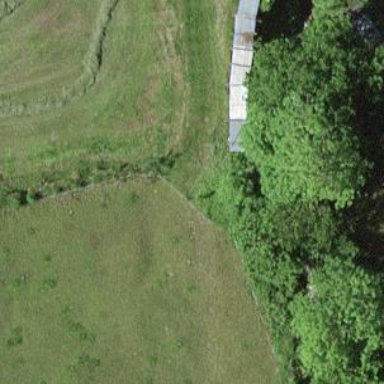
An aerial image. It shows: Dry stone wall barrier.